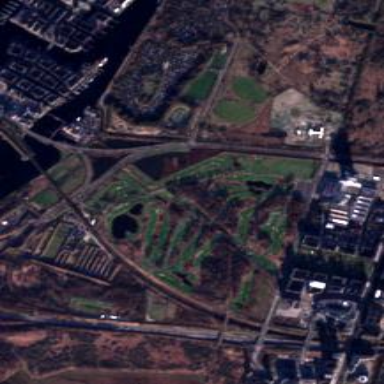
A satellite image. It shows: Golf course.